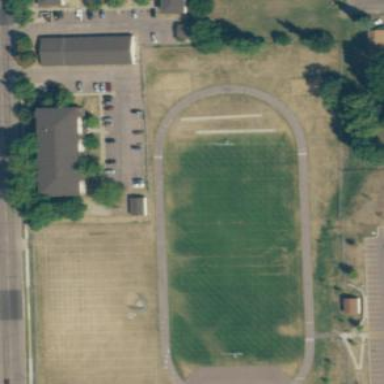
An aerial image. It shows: American football pitch.